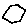
Label: hexagon